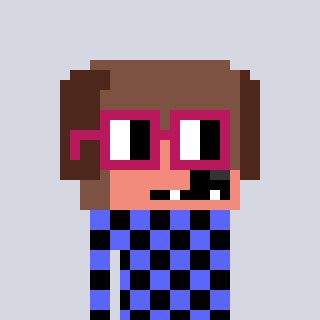
a pixel art character with square dark red glasses, a dog-shaped head and a purple-colored body on a cool background